Question: I am going through page life cycle.When i referring the following

there the LoadPostData() method is expressed as (First Try) later (Second Try).What does here try refer to?
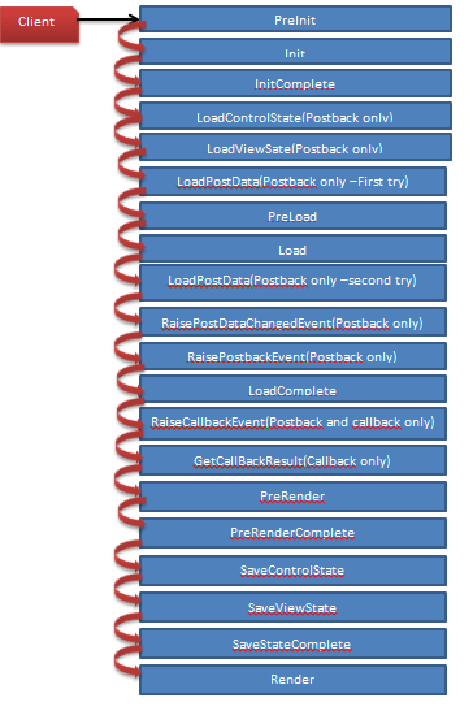
Answer: I think you should refer to the <URL>, it says that it called once for each control